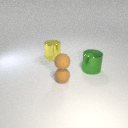
small brown rubber sphere above small brown rubber sphere